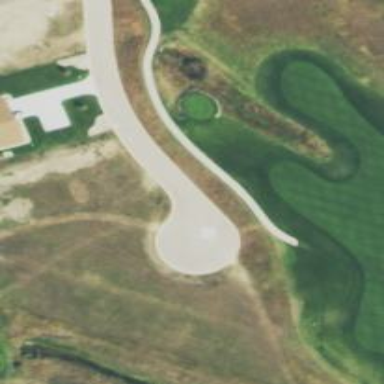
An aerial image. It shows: Path for both road and golf.